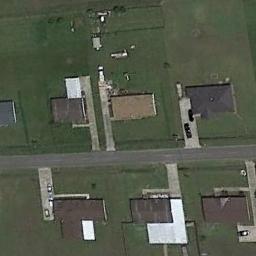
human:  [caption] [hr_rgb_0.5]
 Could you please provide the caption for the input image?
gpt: The houses in the mid-sized residential area are all blue .

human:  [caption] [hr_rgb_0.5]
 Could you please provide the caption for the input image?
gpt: The medium residential is on the grass next to the road .

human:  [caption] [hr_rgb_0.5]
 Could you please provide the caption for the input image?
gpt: The middle residential area is surrounded by grass .

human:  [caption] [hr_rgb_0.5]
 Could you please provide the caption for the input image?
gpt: The medium residential area has some neatly arranged houses on the grass and a road goes through the medium residential area .

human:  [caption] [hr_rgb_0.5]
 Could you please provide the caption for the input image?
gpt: There are some brown buildings on the medium residential area .